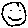
Label: smiley face